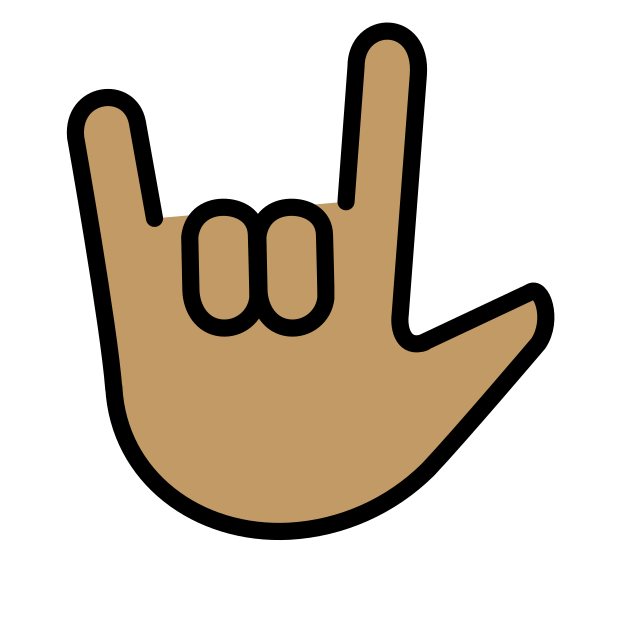
love-you gesture: medium skin tone